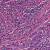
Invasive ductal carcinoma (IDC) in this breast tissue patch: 1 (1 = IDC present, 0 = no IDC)